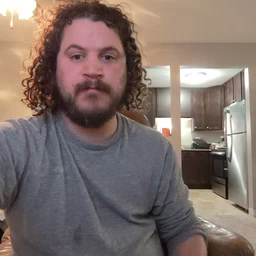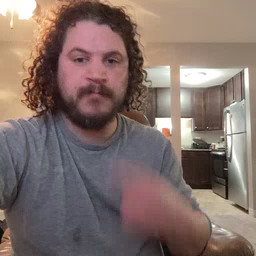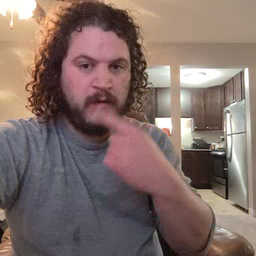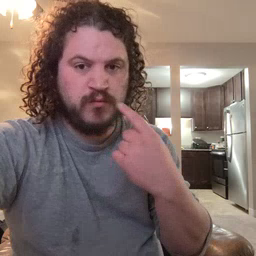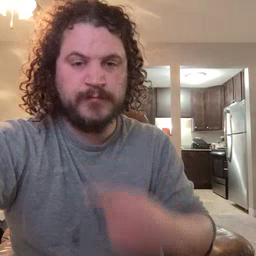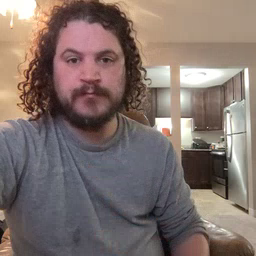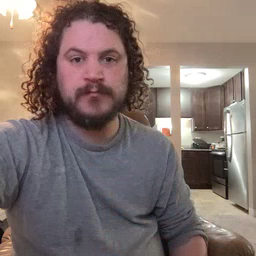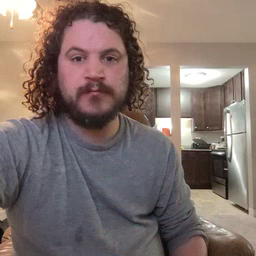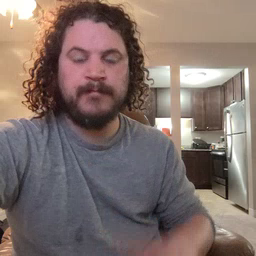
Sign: mouth